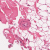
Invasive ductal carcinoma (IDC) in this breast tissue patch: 0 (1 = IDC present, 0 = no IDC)